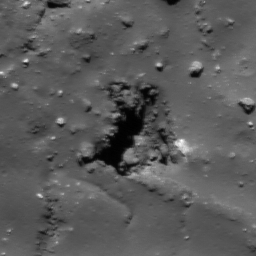
Pit: Tycho 18
Host crater: Tycho
Host type: impact_melt
Lunar coordinates: latitude -43.278, longitude 347.826